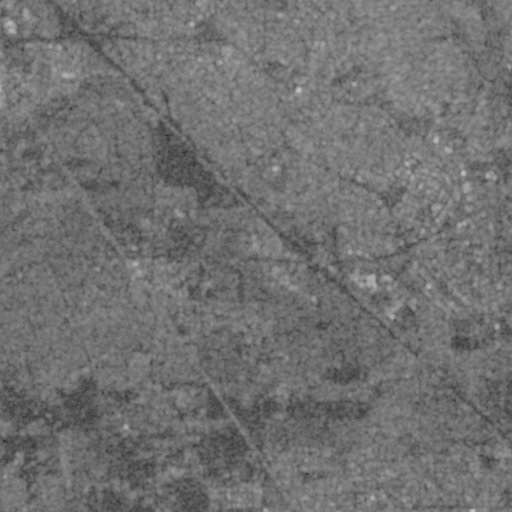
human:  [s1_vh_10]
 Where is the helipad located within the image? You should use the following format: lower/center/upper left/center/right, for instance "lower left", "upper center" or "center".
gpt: The helipad is located in the center right of the image.
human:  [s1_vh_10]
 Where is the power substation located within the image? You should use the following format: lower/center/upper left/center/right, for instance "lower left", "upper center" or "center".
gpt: The power substation is located in the center of the image.
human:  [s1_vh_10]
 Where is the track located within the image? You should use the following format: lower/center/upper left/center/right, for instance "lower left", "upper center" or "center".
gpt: The track is located in the center right of the image.
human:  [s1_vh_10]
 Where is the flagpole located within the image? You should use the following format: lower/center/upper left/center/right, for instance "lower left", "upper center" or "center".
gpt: The flagpole is located in the upper center of the image.
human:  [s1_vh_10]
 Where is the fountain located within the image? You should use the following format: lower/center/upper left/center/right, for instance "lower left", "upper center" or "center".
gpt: The fountain is located in the upper left of the image.
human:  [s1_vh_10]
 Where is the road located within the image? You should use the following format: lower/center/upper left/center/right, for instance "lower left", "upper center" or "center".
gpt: There is no road in the image.

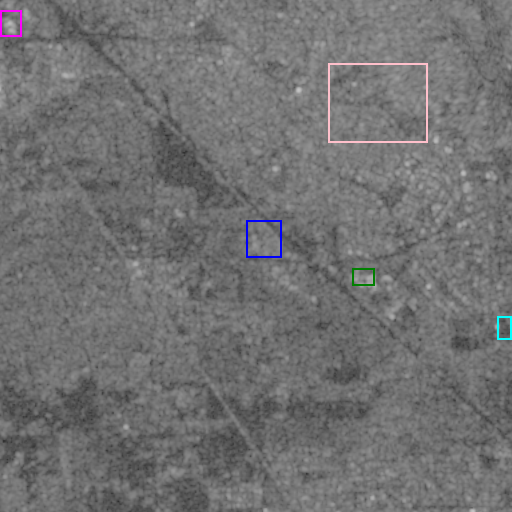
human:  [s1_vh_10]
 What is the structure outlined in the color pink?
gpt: The structure outlined in pink is a park.
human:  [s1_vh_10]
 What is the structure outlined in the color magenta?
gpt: The structure outlined in magenta is a parking lot.
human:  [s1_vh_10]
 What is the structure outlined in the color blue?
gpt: The structure outlined in blue is a power substation.
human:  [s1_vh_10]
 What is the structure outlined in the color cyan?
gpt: The structure outlined in cyan is a track.
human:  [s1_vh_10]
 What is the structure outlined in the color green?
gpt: The structure outlined in green is a building.
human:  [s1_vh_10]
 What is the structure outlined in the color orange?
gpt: There is no orange outline.